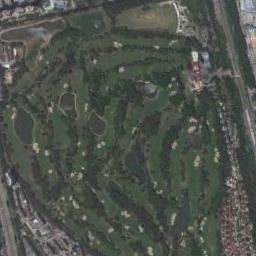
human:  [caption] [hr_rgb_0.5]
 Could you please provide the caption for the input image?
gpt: There are many buildings beside the golf course .

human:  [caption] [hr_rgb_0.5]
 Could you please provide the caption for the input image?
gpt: There are a few bunkers and lakes, A few paths and many trees on the large green lawn in the golf course with many neatly arranged buildings and two roads next to the golf course .

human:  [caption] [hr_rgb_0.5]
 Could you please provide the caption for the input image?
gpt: At the intersection of the three paths, There are two bunkers .

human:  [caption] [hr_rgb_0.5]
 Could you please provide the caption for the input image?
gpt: The golf course with some lakes, Fairways, Barrier trees and sandpits is surrounded by the residential area .

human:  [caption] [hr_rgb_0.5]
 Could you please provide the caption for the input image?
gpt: There are many green trees and some lakes on the golf course with many buildings around .